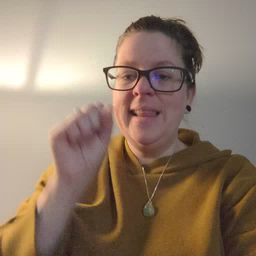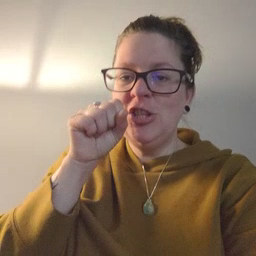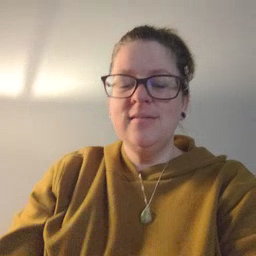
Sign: carrot